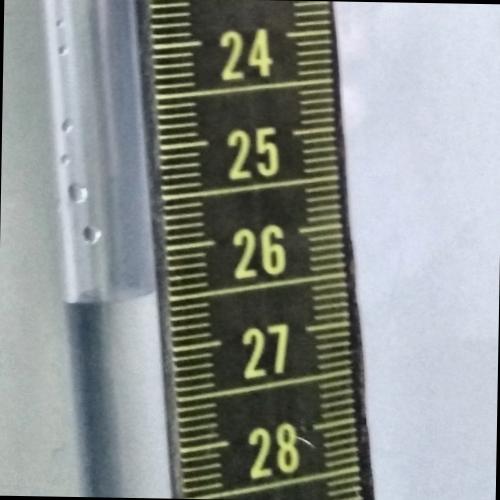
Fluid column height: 26.4 cm